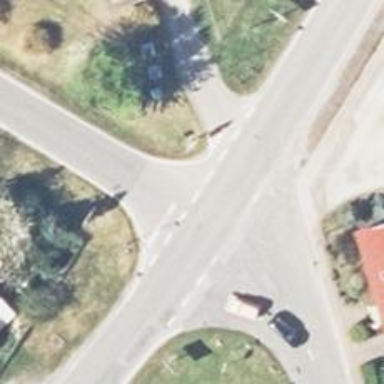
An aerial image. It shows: Road with "give way" sign.